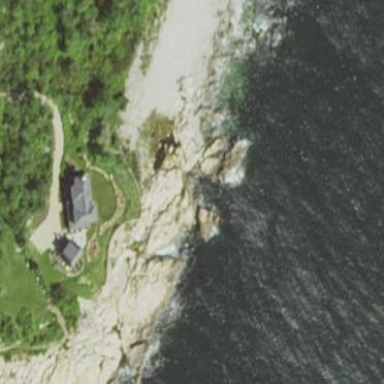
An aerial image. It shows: Rocky area with tidal influences.